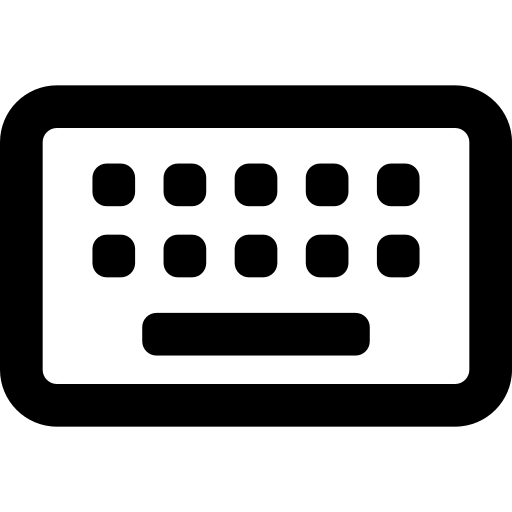
Tags: icon, FontAwesome, fa-icon, outline, keyboard